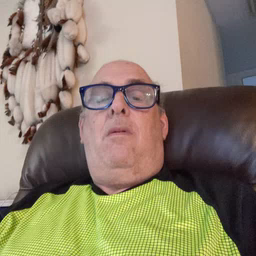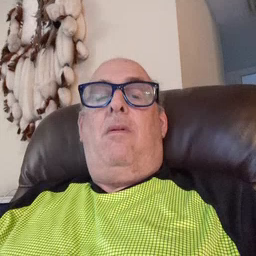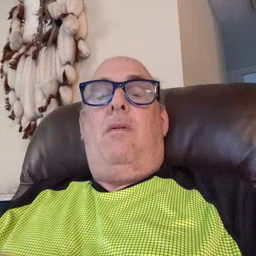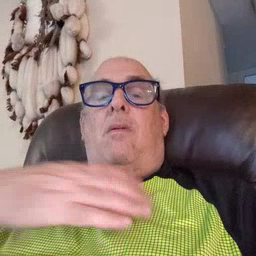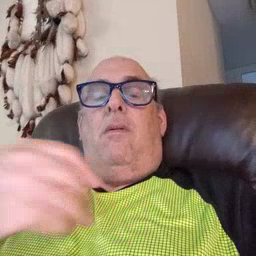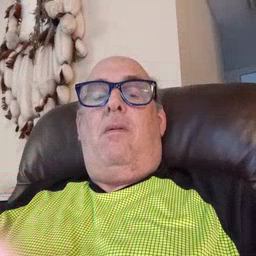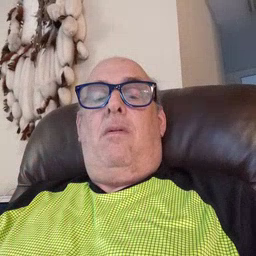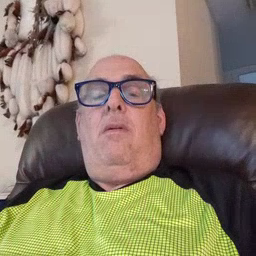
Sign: white